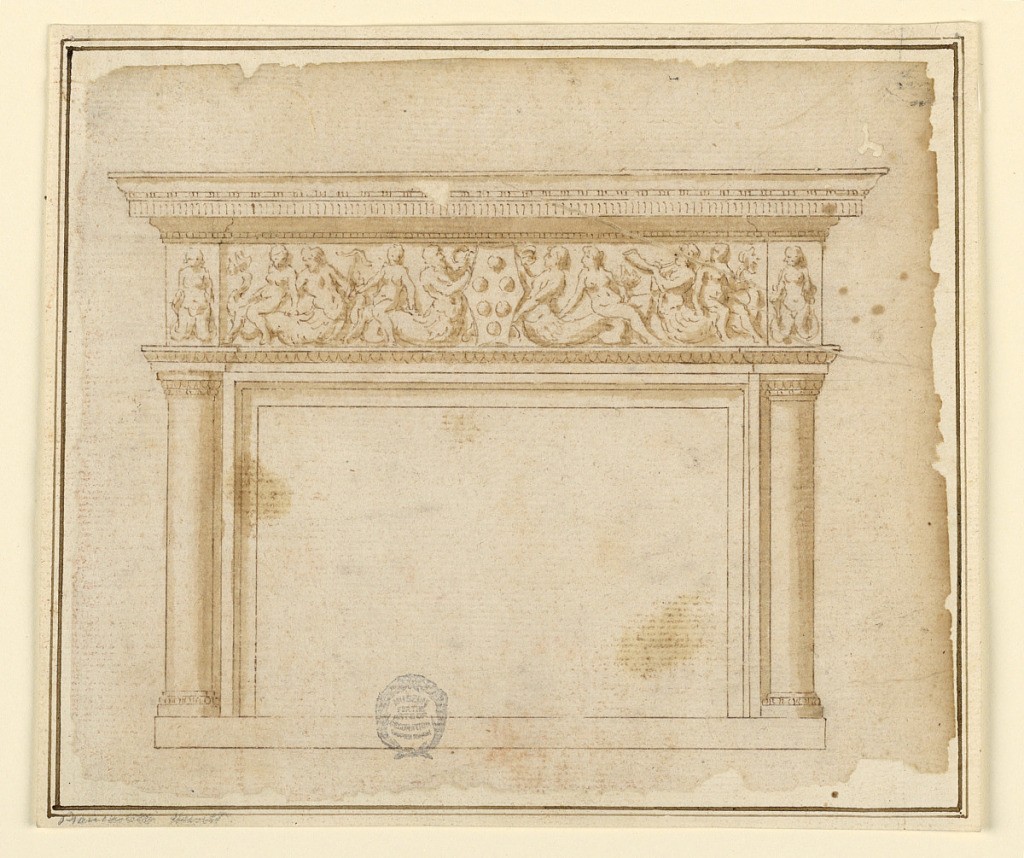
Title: Design for Chimneypiece
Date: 1820–1830
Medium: Pen and ink, brush and wash on paper
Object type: Drawing
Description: Design for a mantelpiece. At top, an entablature. Below this, a grotesque frieze with medici-style arms.